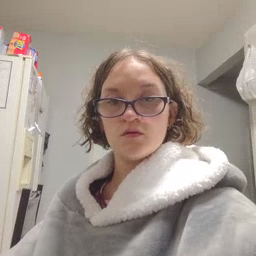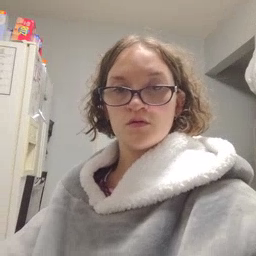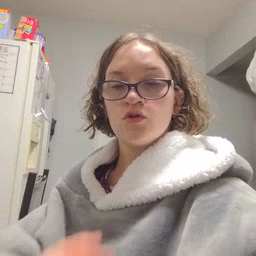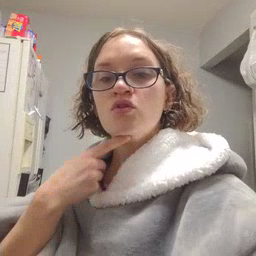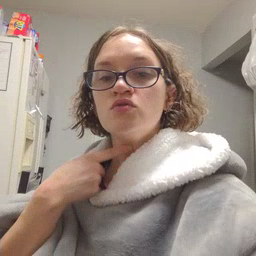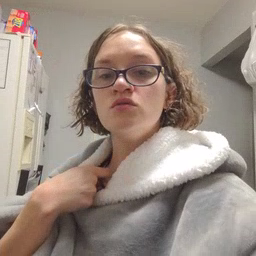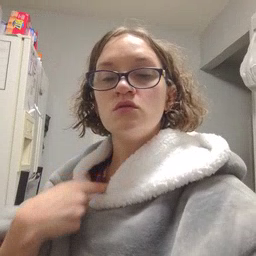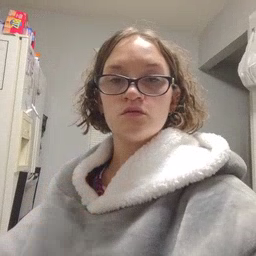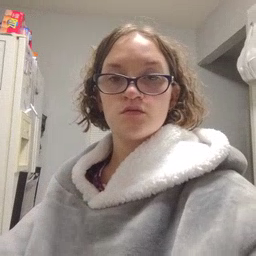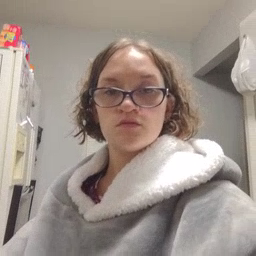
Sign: thirsty